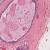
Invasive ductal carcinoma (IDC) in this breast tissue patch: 0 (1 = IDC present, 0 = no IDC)